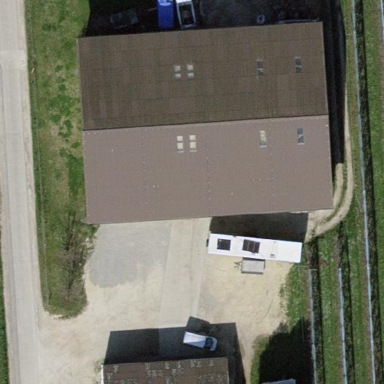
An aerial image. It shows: Farm auxiliary building.